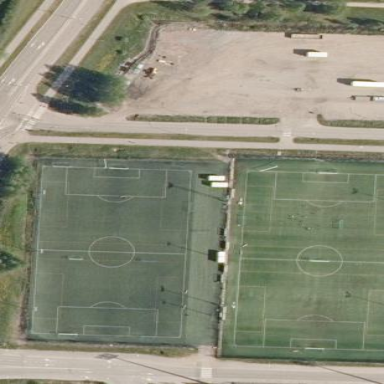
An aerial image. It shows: Artificial turf soccer pitch for leisure sport activities.